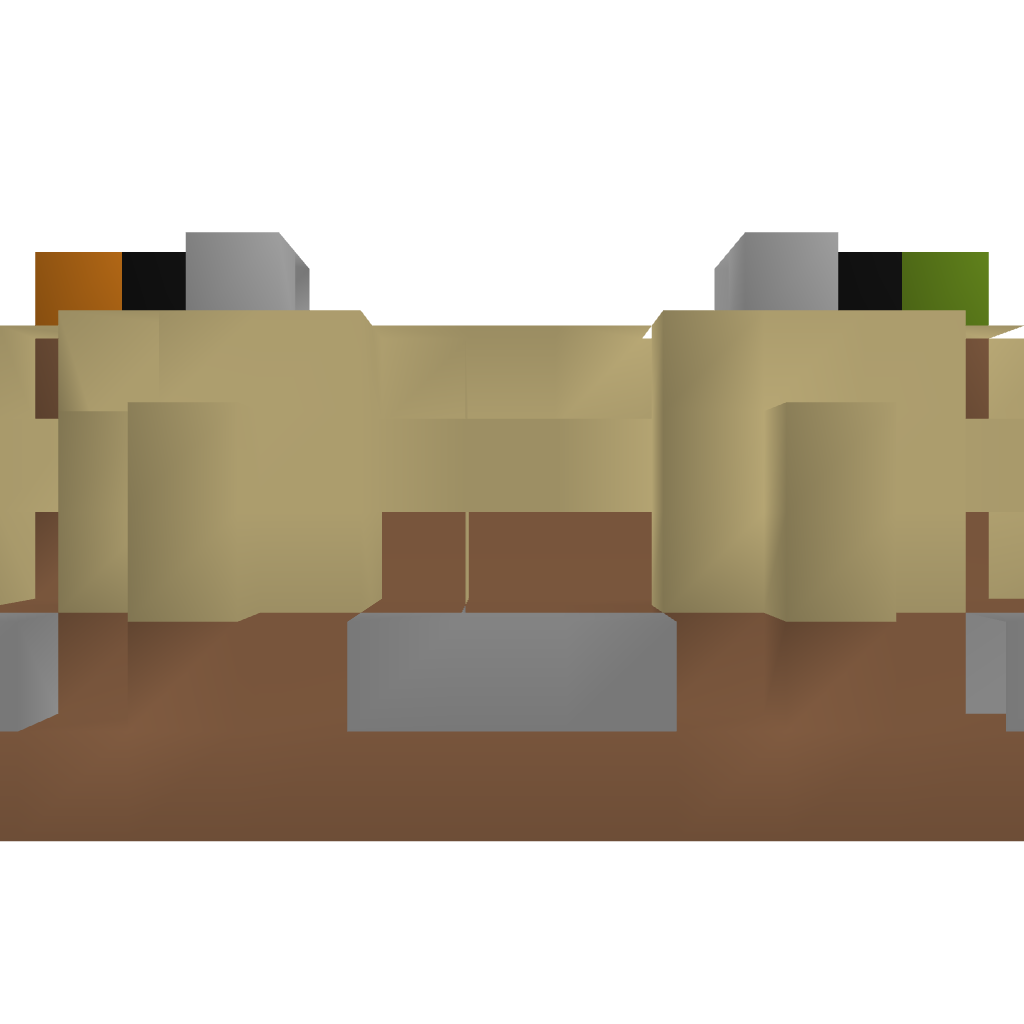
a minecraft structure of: small elevated farm